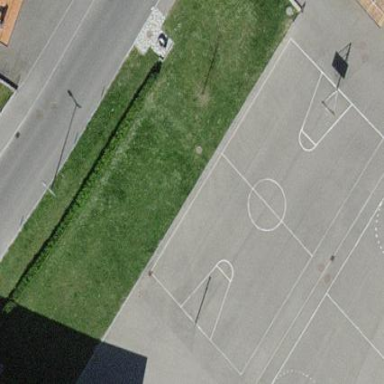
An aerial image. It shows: Basketball court located in leisure land pitch.